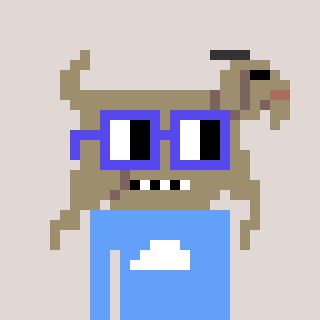
a pixel art character with square blue glasses, a goat-shaped head and a blue-colored body on a warm background